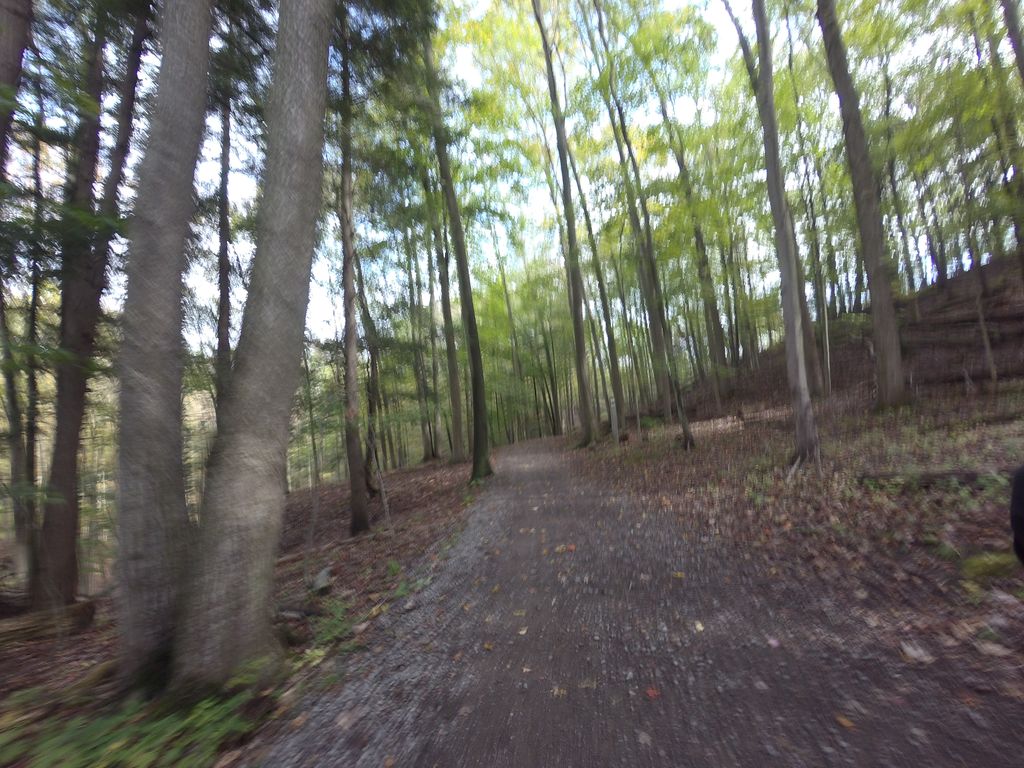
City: hamilton